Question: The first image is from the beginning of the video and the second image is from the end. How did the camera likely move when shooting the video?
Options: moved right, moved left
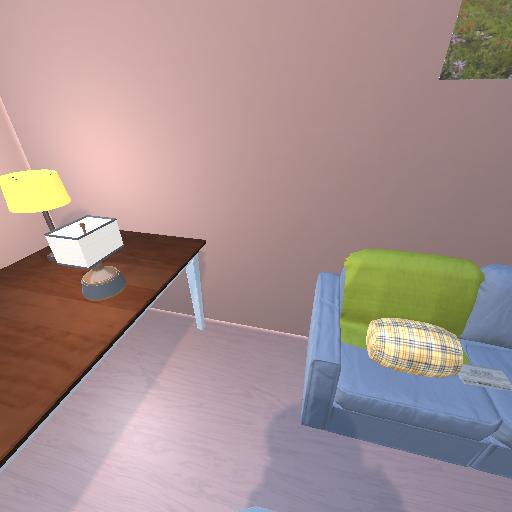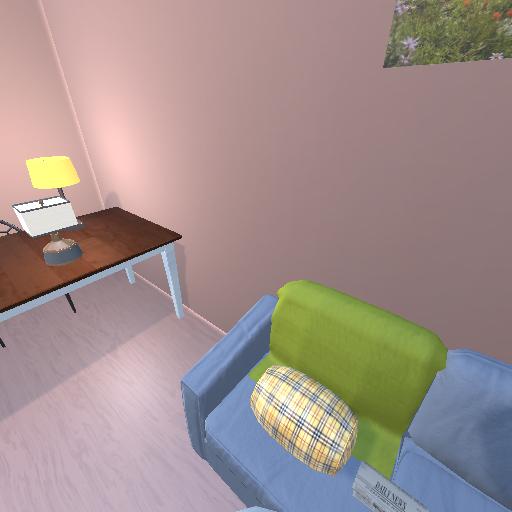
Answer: moved right